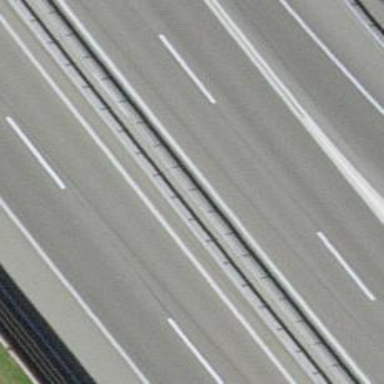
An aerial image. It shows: Asphalt motorway link.